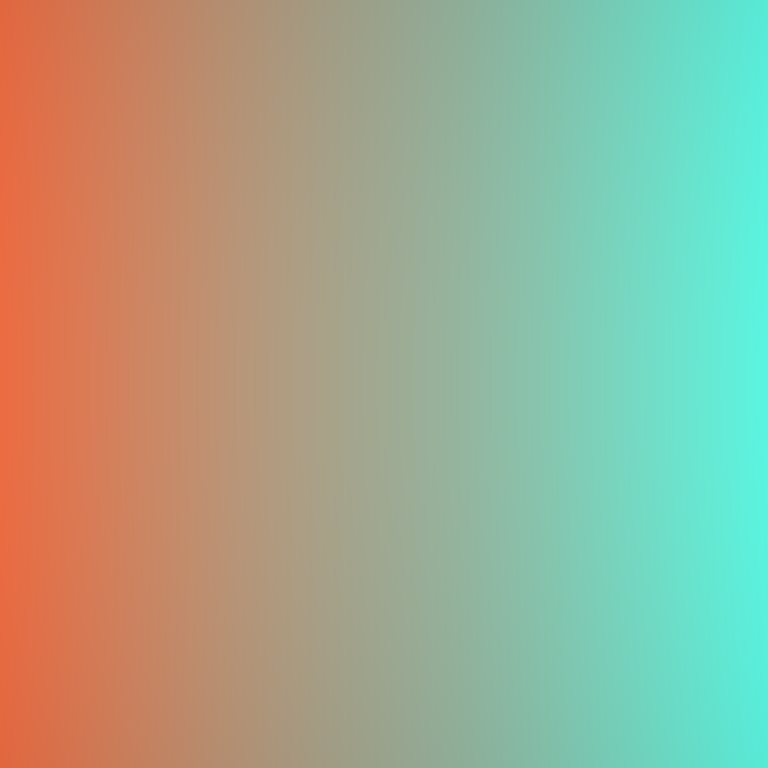
Abstract light effect, smooth gradient from warm orange to cool teal, calm atmosphere, soft blend, no room, no furniture, no objects.